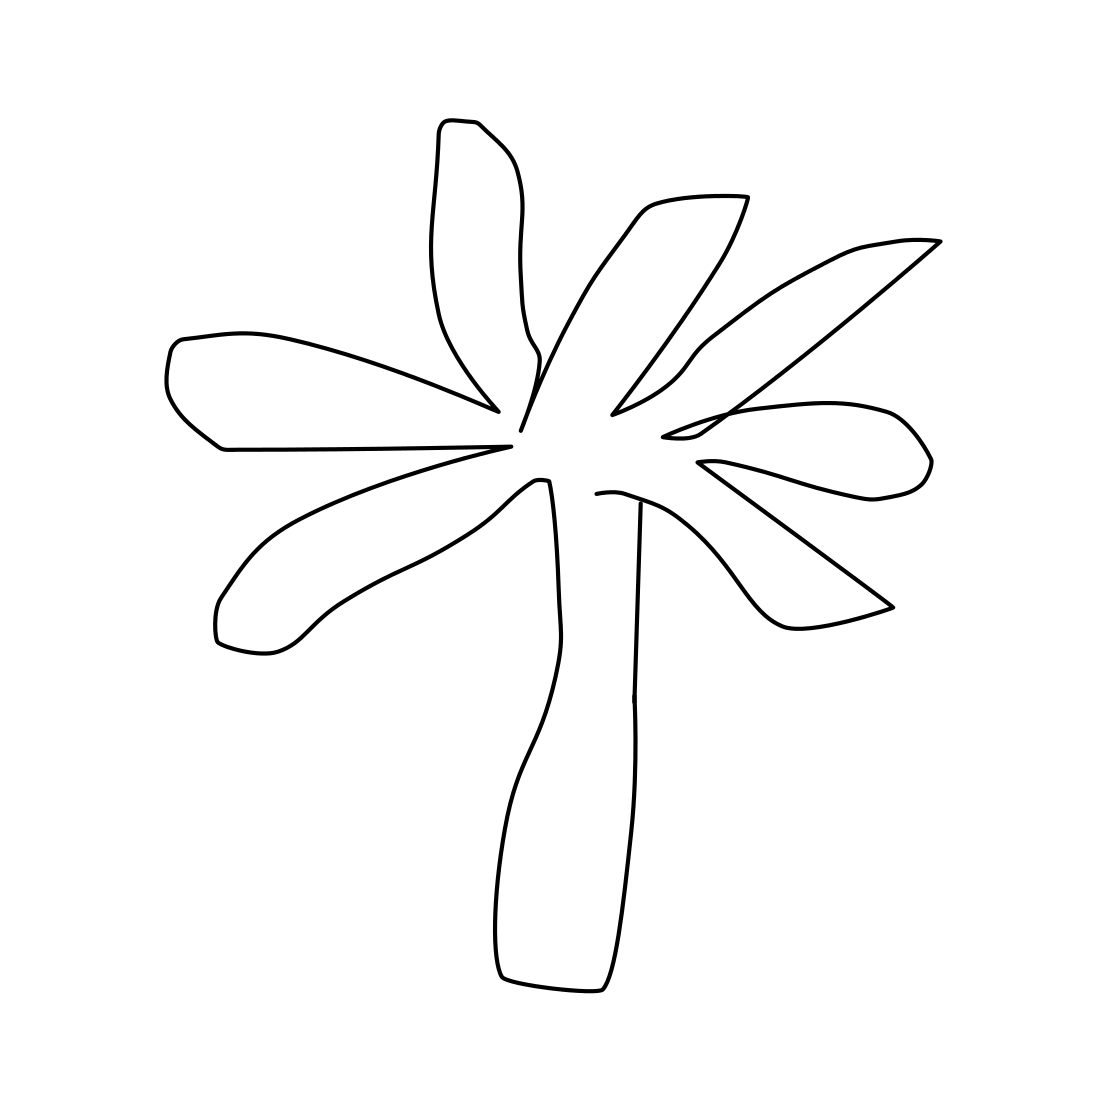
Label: palm tree